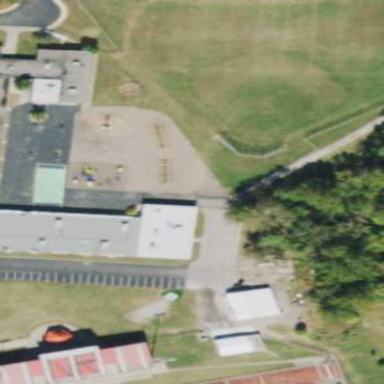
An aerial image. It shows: Schoolyard with asphalt surface.